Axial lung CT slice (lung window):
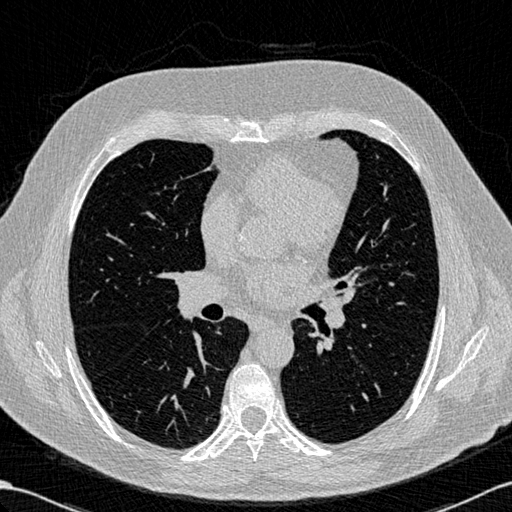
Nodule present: no